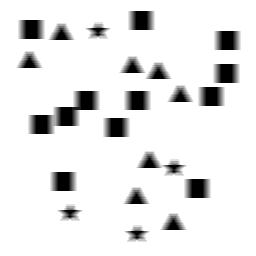
Squares: 12
Triangles: 8
Stars: 4
Total shapes: 24